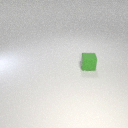
small green rubber cube